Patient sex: M
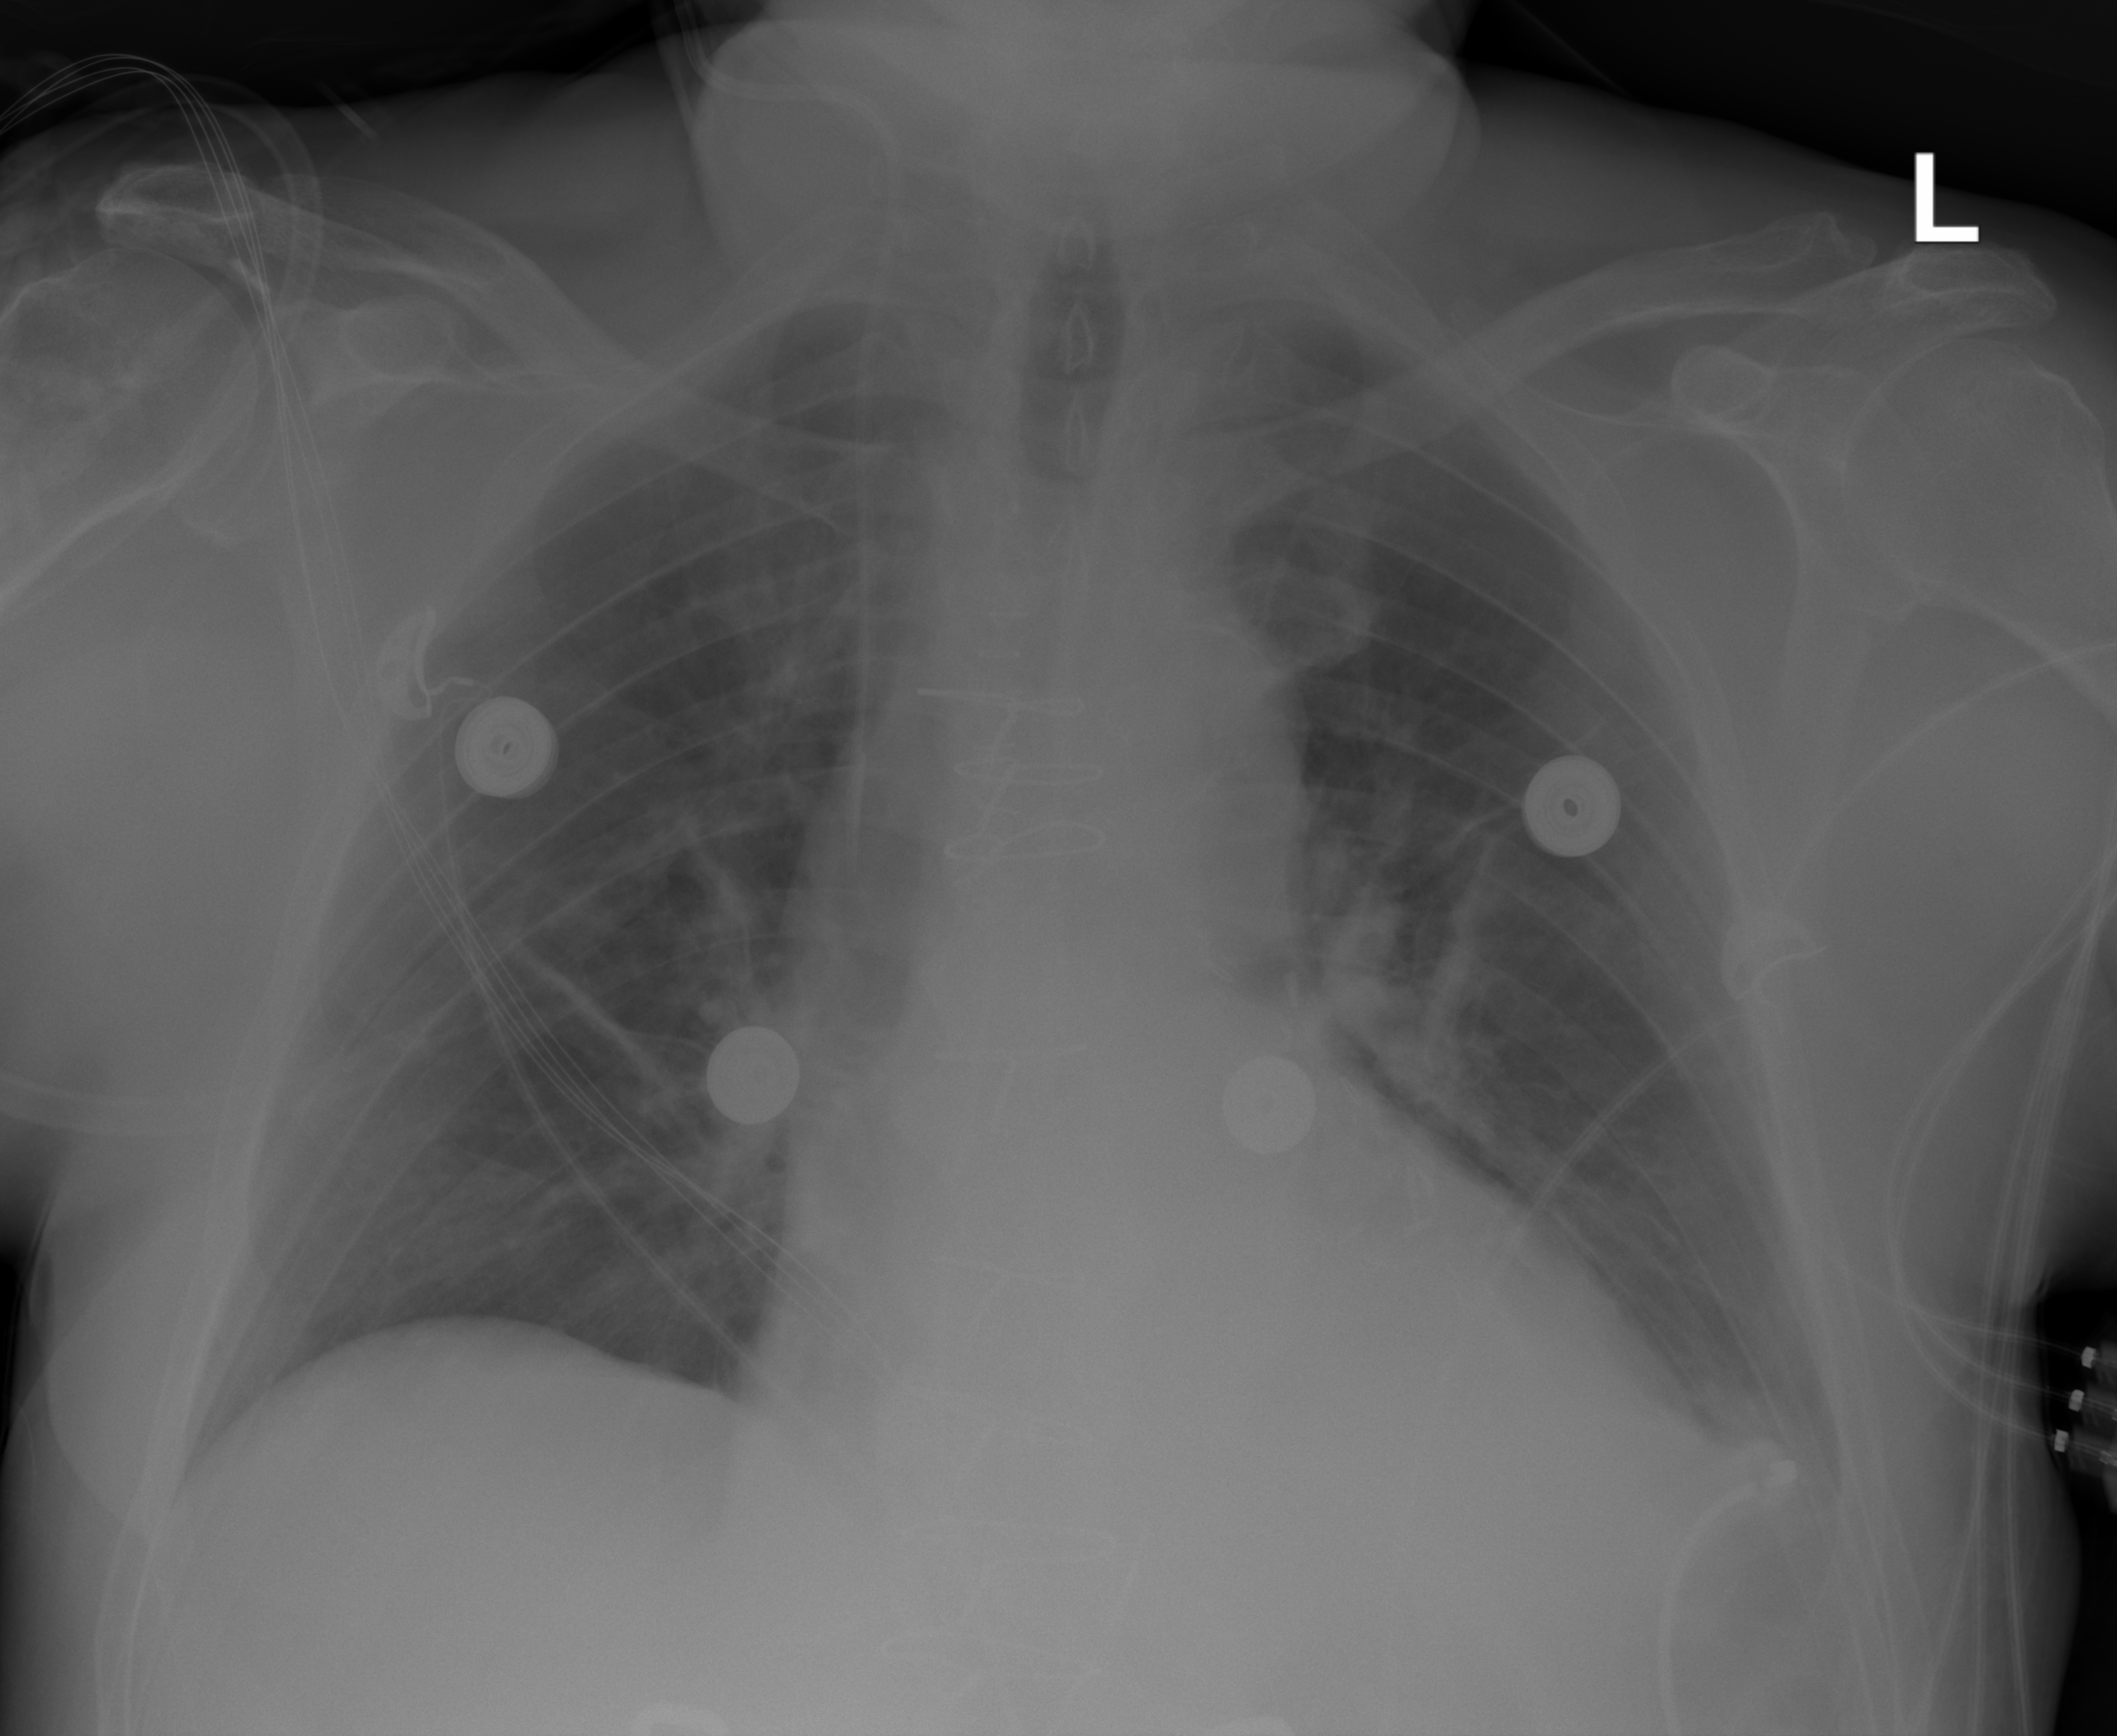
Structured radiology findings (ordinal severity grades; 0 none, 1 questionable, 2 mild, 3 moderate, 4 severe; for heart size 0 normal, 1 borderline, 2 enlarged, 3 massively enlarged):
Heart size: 1
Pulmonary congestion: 2
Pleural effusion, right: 0
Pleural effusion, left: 2
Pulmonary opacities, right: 0
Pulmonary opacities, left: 0
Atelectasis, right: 2
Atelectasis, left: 2